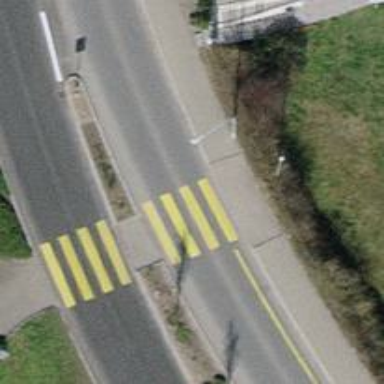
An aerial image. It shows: Zebra crossing on the road.